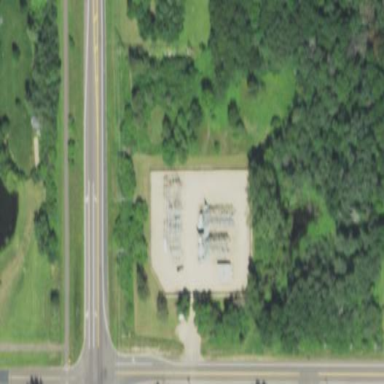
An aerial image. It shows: Outdoor distribution substation.